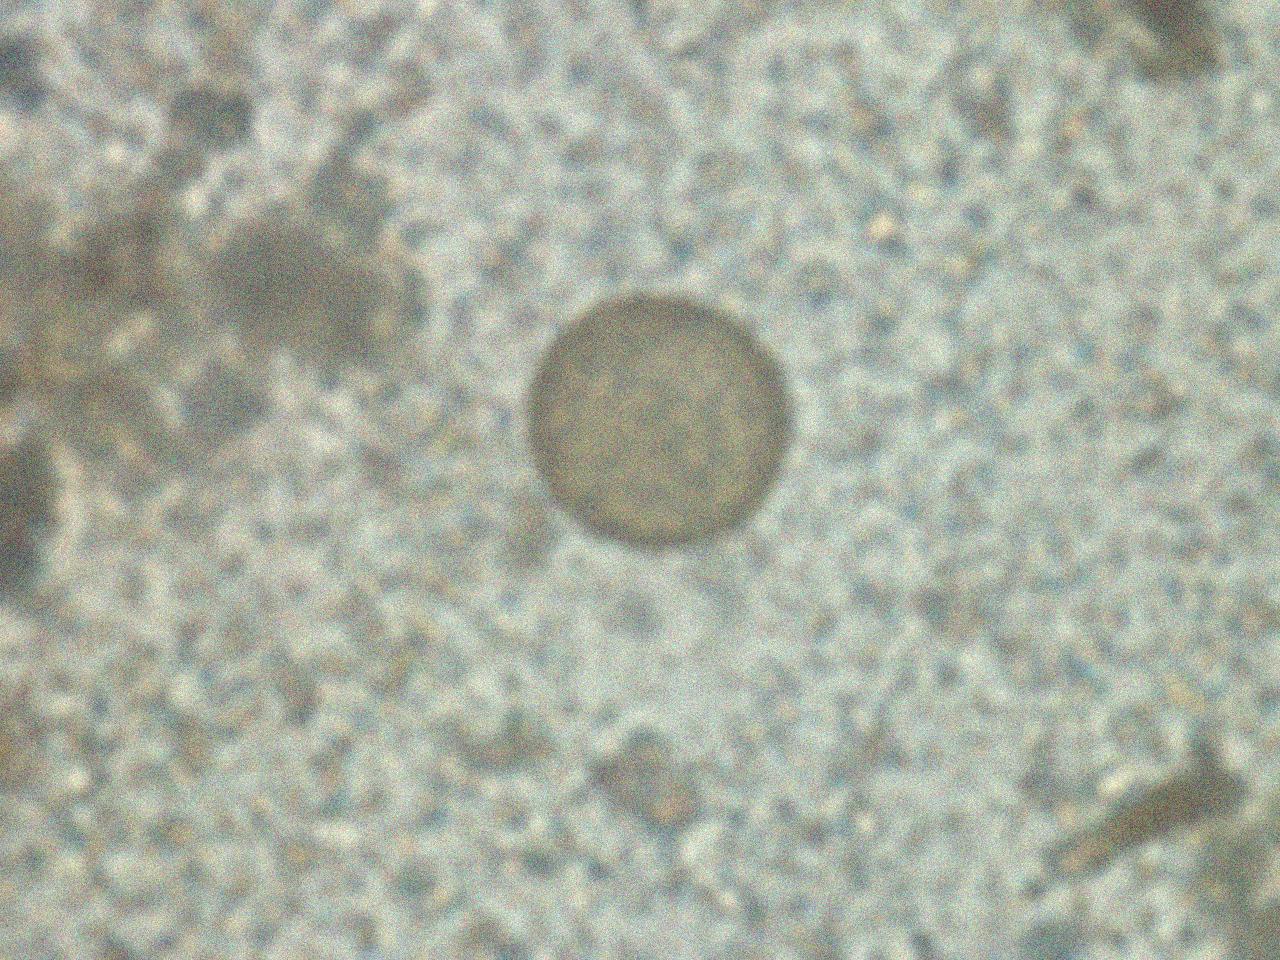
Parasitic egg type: Hymenolepis diminuta